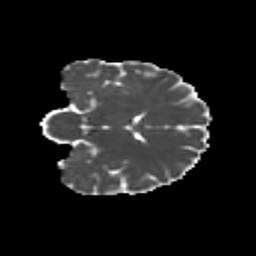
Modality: MD
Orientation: coronal
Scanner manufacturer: siemens
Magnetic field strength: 3 T
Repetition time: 9.2 s
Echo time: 0.084 s